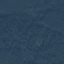
Land use / land cover class: Forest